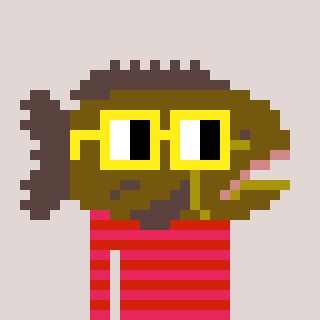
a pixel art character with square yellow glasses, a grouper-shaped head and a red-colored body on a warm background